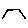
Label: hexagon